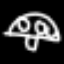
Label: mushroom